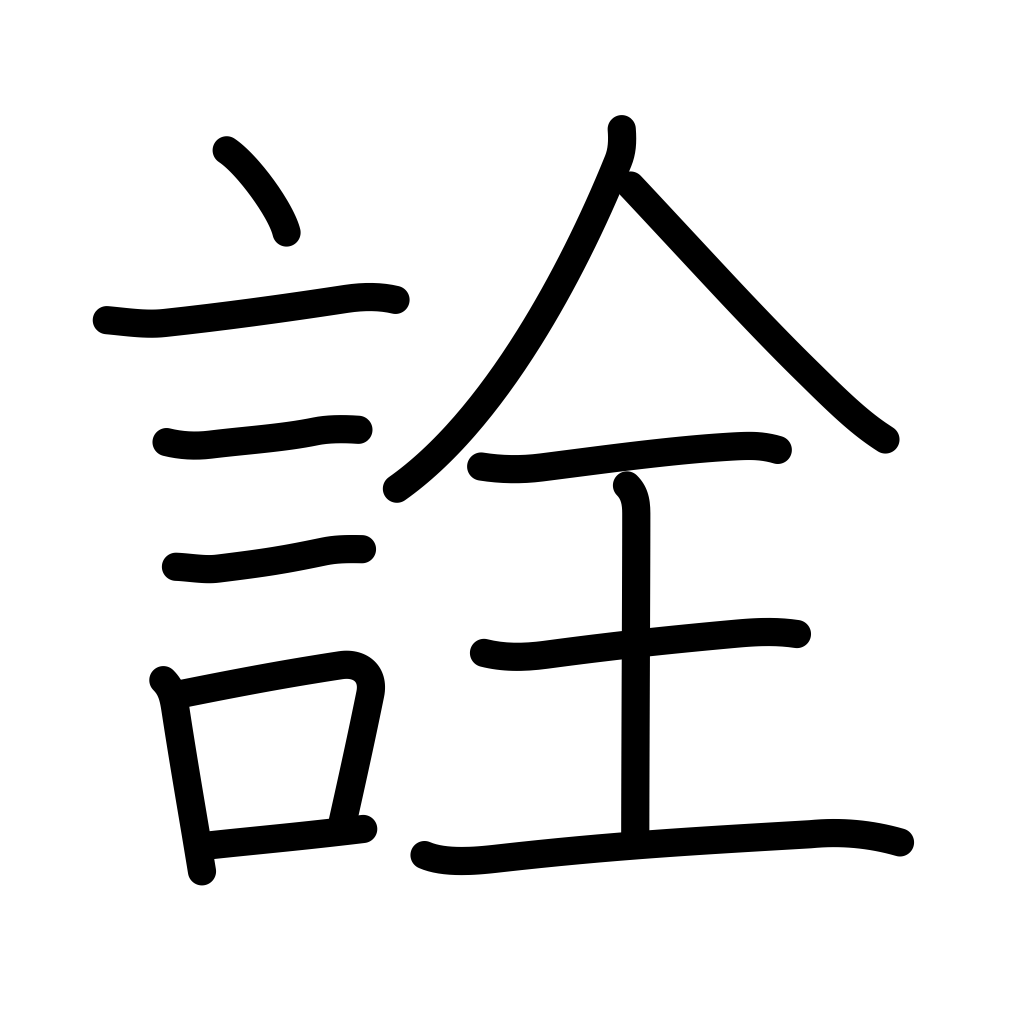
Meaning: discussion, methods called for, selection, result